Question: Button text?
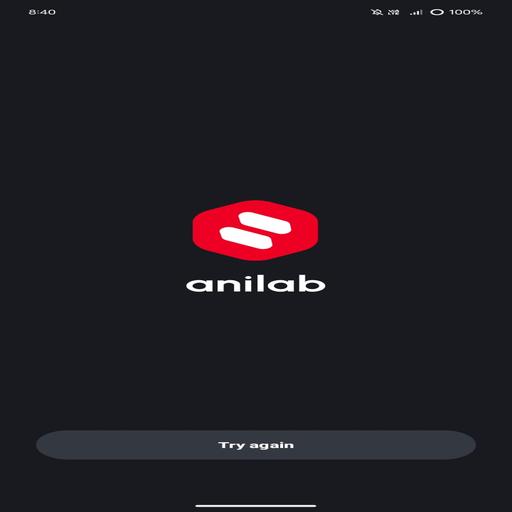
Answer: Try again